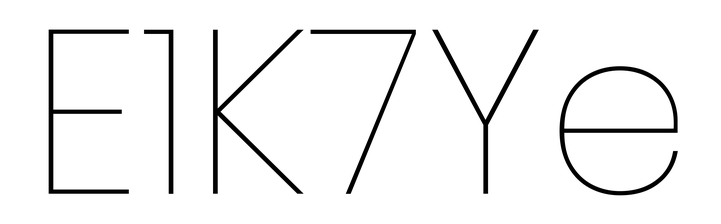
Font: Poppins-Thin